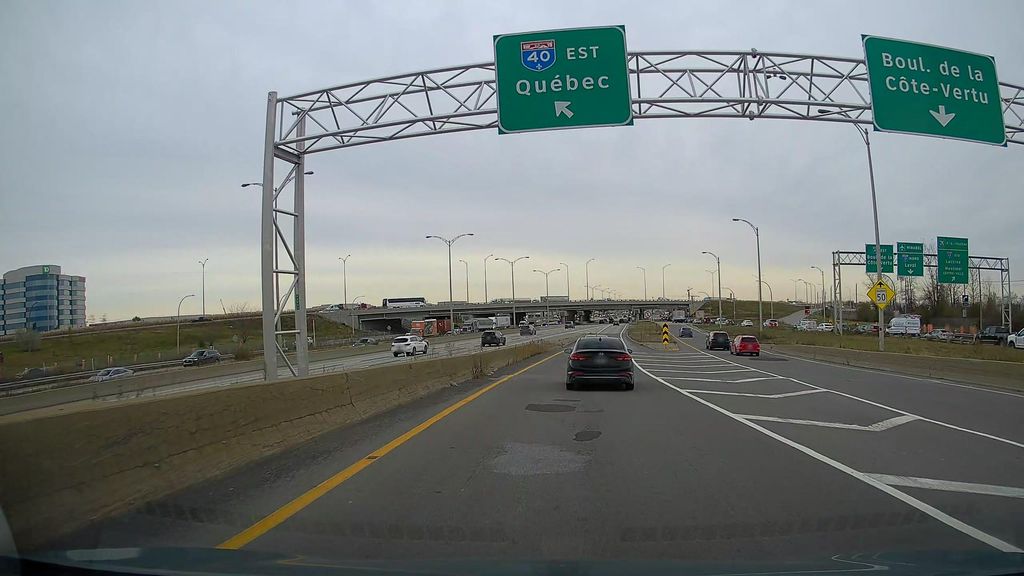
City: montreal